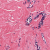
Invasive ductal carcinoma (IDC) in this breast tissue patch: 0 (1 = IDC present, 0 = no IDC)